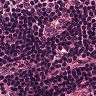
Metastatic tissue present: no